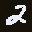
Label: 2